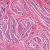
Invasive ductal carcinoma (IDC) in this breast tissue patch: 0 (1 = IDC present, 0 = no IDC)